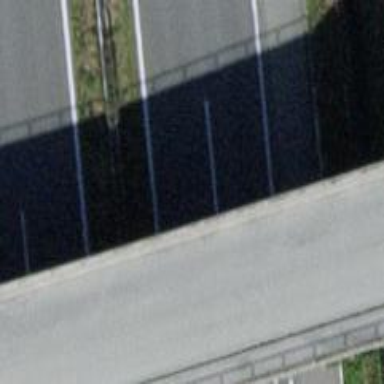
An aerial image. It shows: View of motorway.